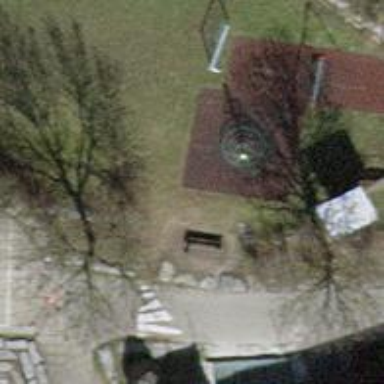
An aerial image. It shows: Playground with roundabout.